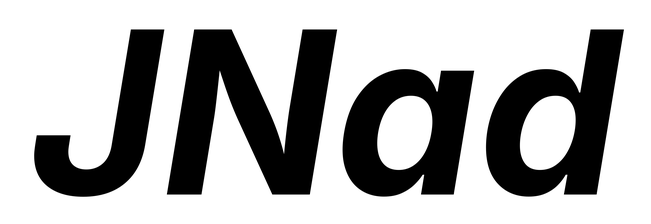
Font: Inter-Italic_Bold_Italic